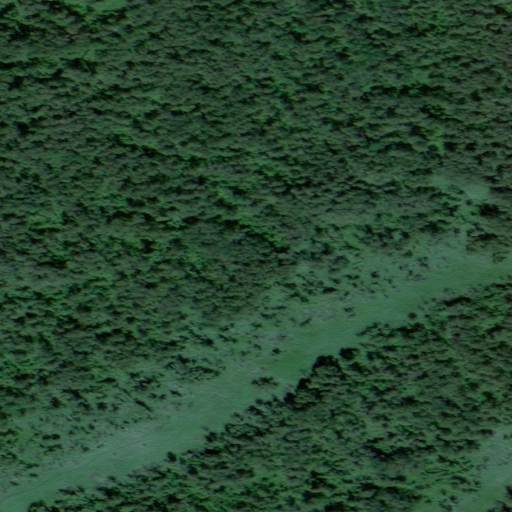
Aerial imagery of island in Alaska named Circle Island containing only unknown